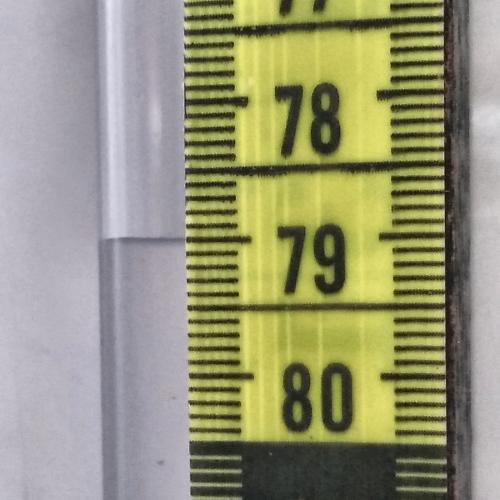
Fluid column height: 79.0 cm